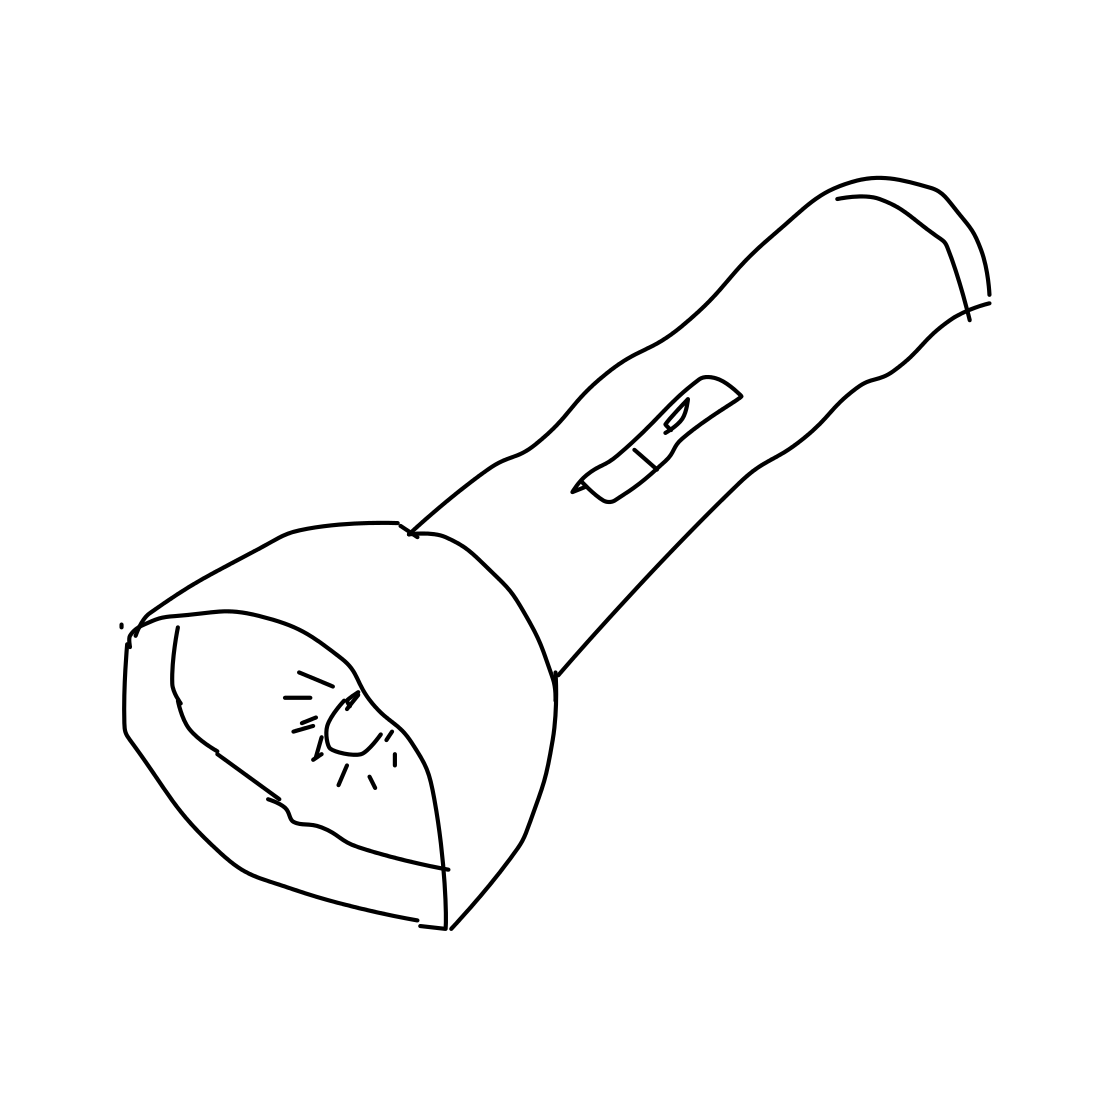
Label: flashlight